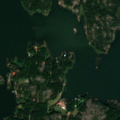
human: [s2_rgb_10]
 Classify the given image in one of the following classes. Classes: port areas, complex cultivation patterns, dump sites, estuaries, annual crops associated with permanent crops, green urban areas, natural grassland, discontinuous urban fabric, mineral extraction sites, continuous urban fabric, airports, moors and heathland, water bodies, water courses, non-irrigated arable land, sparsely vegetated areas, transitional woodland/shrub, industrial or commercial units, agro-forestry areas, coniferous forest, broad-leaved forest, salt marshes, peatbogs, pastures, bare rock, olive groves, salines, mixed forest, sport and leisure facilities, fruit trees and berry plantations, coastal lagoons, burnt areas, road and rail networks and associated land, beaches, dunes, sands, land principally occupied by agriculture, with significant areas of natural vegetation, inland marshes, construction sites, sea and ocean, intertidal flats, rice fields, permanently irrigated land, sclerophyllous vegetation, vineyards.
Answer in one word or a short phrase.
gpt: coniferous forest, mixed forest, sea and ocean